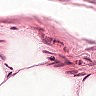
Metastatic tissue present: no